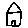
Label: house